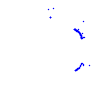
Particle: kaon